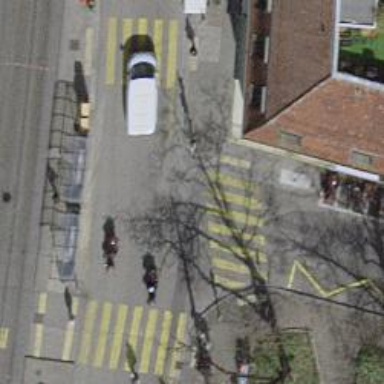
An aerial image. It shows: Zebra crossing controlled by traffic signals.